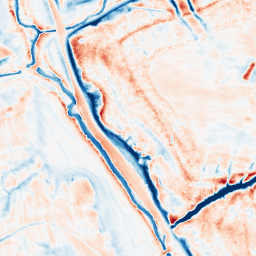
Category: classical
Decomposition family: gaussian_anisotropic
Decomposition parameters: sigma_x: 5
sigma_y: 5
Upsampling method: bspline
Upsampling parameters: scale: 4
Upsampling scale: 4